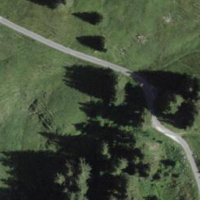
EUNIS habitat code: 24
Species observed at this site:
Turdus philomelos
Accipiter nisus
Periparus ater